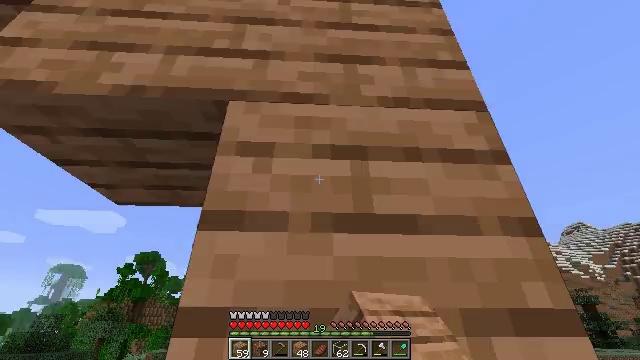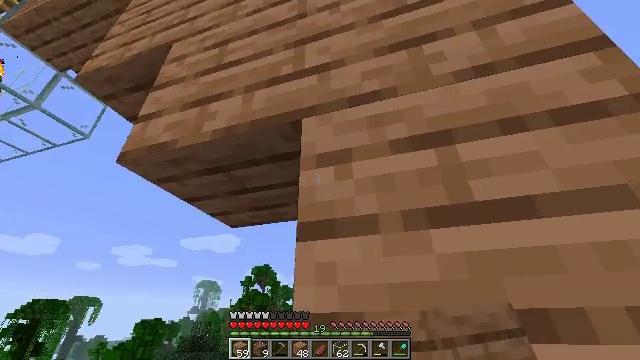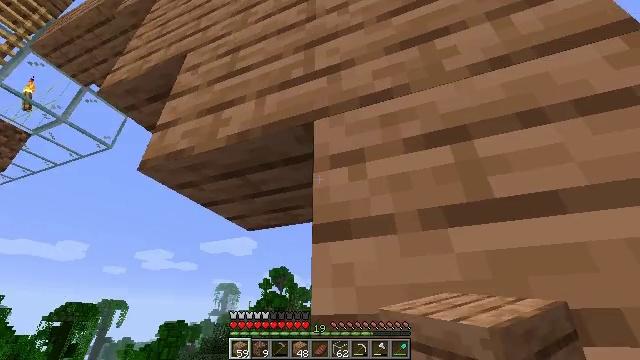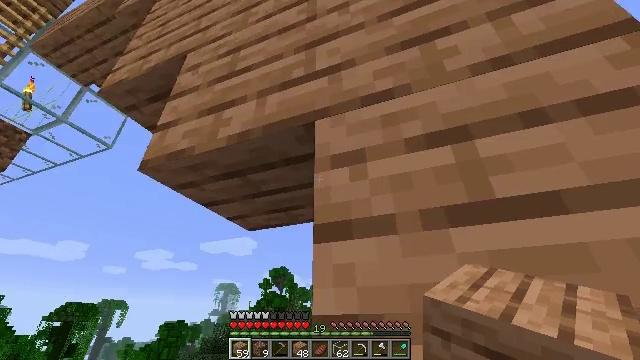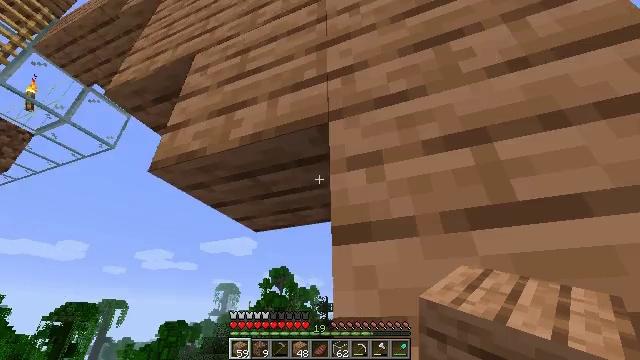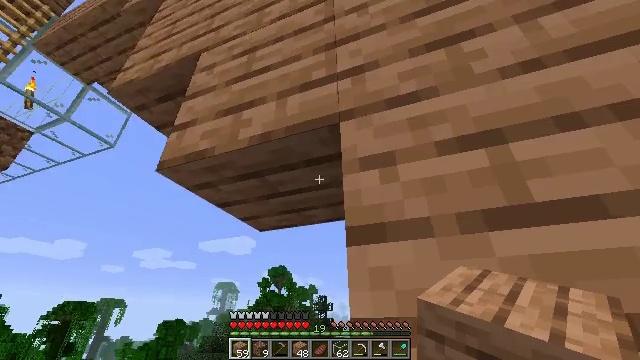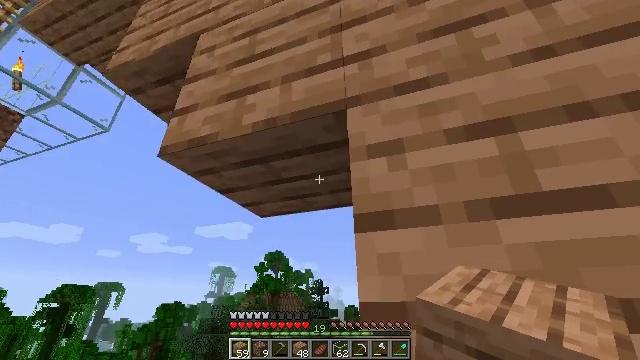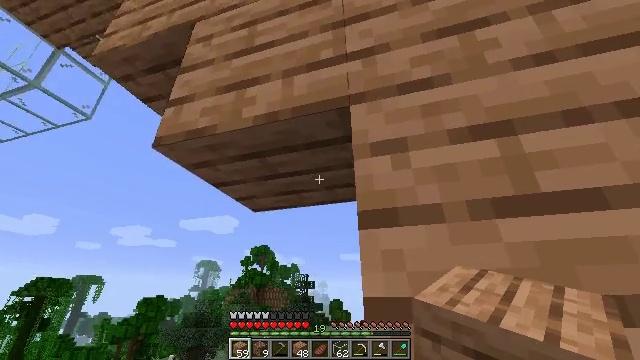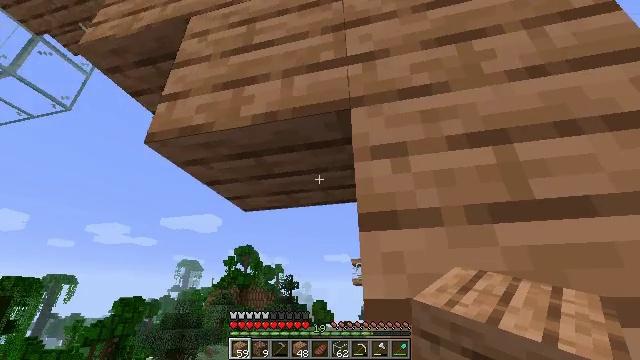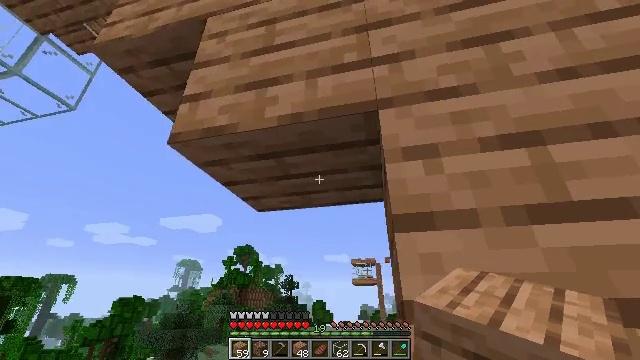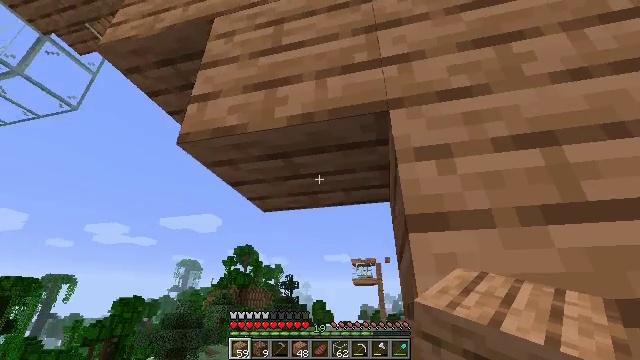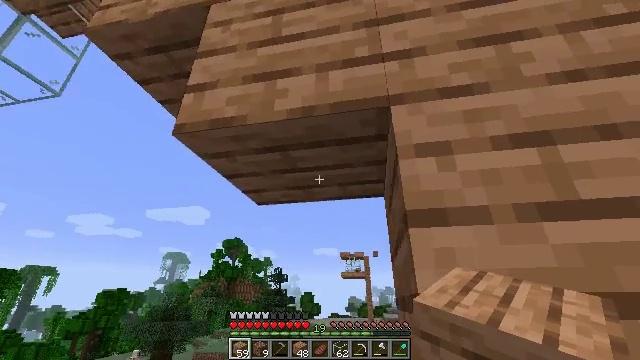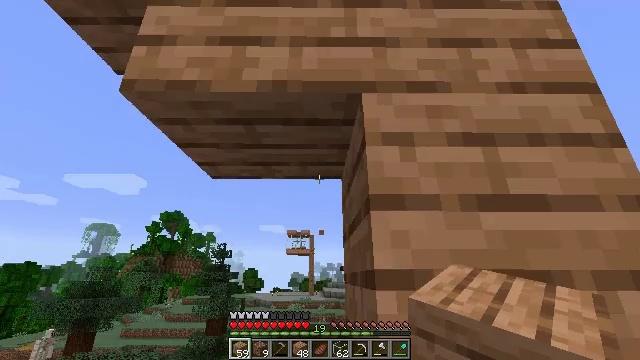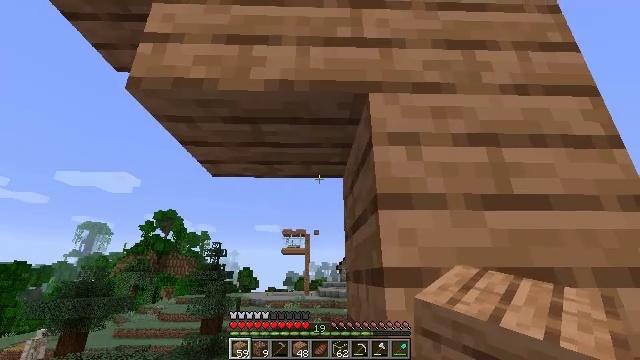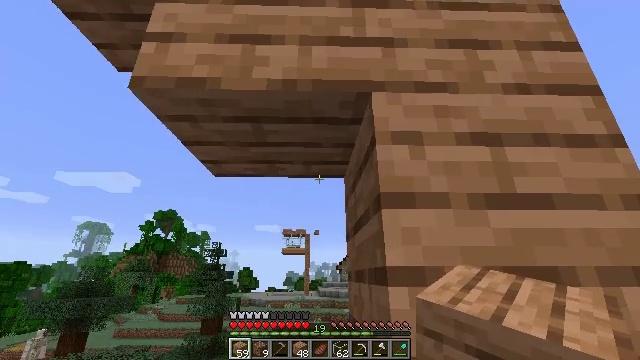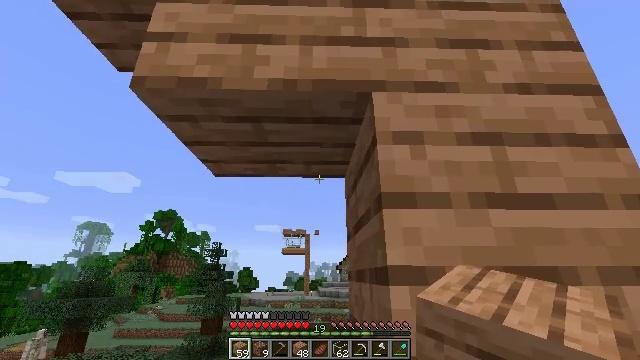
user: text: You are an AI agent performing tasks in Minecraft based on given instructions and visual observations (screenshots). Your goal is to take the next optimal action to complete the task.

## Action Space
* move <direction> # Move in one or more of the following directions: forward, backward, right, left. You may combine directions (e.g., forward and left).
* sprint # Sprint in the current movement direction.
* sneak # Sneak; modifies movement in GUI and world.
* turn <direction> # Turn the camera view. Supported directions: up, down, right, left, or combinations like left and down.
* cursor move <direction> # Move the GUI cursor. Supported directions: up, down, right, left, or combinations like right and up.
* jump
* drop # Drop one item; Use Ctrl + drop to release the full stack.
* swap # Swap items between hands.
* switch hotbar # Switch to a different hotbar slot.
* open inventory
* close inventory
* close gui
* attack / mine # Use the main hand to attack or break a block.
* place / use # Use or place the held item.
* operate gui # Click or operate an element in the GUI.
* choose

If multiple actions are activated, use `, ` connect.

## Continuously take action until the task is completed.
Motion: motion action
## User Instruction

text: Gather jungle planks for building.
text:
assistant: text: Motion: sneak, turn left
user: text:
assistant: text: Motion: sneak, turn left
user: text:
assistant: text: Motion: move left, sneak
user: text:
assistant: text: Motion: move left, sneak
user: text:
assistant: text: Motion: move left, sneak
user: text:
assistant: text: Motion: move left, sneak, turn down
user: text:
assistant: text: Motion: move left, sneak, turn right and down
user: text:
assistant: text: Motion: move left, sneak, turn right
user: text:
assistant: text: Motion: move left, sneak
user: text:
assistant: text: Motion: move left, sneak
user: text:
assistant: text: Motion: move left, sneak, turn right and down
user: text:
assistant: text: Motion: sneak, turn right and down
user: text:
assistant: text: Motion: sneak, turn right
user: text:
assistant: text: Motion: sneak
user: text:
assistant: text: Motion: sneak
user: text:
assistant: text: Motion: sneak
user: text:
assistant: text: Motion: sneak
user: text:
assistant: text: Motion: sneak
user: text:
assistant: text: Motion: sneak
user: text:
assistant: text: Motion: sneak
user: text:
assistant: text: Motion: sneak
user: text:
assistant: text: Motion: sneak
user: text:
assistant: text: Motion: sneak
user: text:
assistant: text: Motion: sneak
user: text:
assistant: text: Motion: sneak
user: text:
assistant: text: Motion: sneak, turn left and up
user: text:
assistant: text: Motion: sneak, turn left and up
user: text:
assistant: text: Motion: sneak, turn left and up
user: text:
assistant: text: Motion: sneak, turn up
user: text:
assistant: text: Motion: sneak, turn up